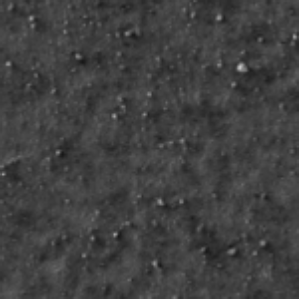
Label: frost